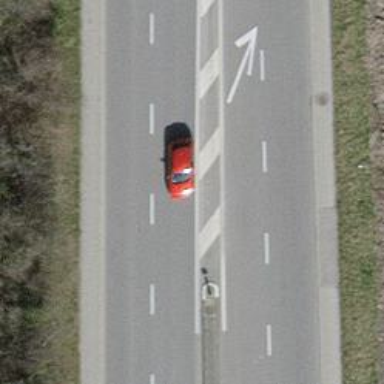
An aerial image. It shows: Secondary road with asphalt surface.